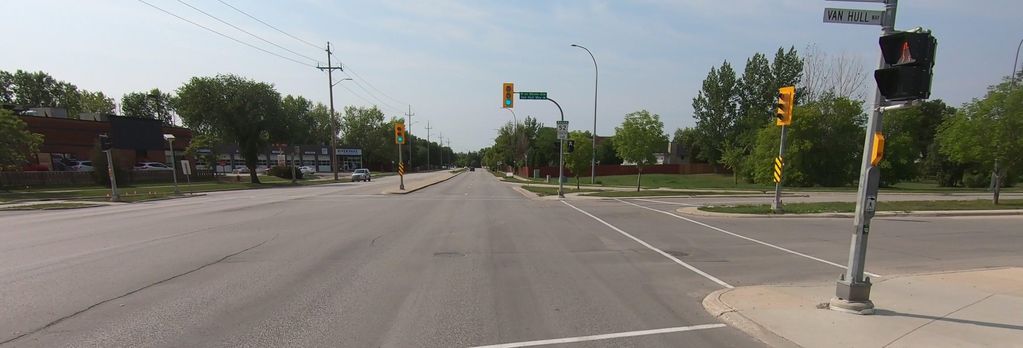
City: winnipeg